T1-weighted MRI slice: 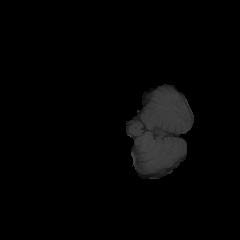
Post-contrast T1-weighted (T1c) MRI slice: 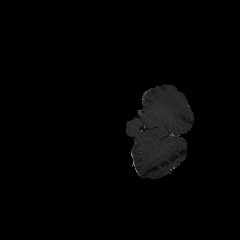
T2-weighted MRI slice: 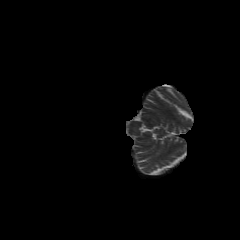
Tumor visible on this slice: no